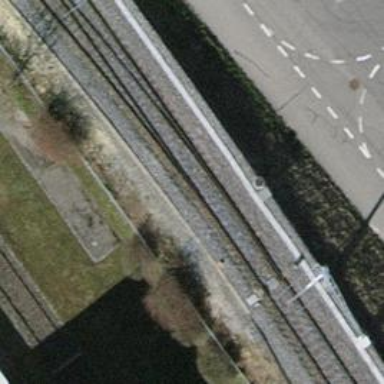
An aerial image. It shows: Railway switch.